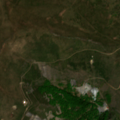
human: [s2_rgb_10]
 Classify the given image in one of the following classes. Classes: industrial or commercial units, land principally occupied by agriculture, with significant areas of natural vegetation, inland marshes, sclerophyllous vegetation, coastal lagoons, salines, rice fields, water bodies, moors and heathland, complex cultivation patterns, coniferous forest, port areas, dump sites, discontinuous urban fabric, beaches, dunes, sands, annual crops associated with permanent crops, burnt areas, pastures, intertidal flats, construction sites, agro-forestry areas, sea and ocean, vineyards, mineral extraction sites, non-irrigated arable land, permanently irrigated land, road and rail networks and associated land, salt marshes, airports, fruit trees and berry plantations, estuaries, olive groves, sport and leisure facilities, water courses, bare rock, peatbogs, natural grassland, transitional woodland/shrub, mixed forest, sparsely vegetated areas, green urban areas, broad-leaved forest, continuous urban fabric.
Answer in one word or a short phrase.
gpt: broad-leaved forest, natural grassland, transitional woodland/shrub